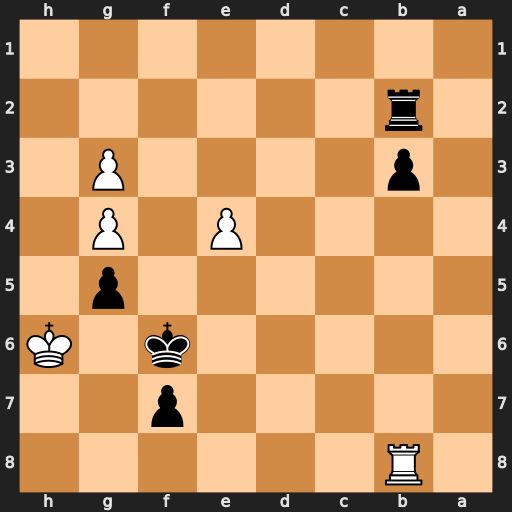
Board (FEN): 1R6/5p2/5k1K/6p1/4P1P1/1p4P1/1r6/8
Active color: b
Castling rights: -
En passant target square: -
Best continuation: Rh2#